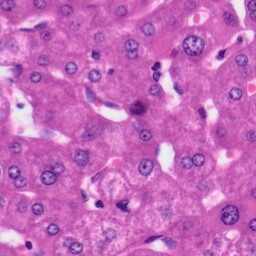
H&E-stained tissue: Liver